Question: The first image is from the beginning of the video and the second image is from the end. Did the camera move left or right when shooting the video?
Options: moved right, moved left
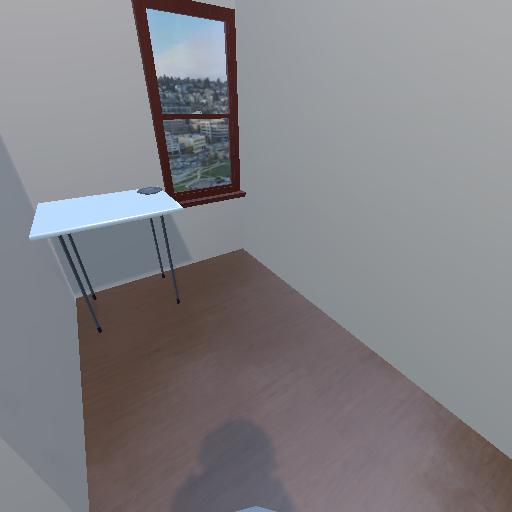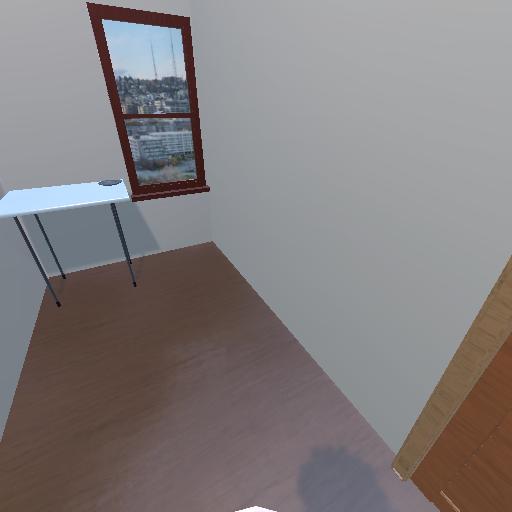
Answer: moved right